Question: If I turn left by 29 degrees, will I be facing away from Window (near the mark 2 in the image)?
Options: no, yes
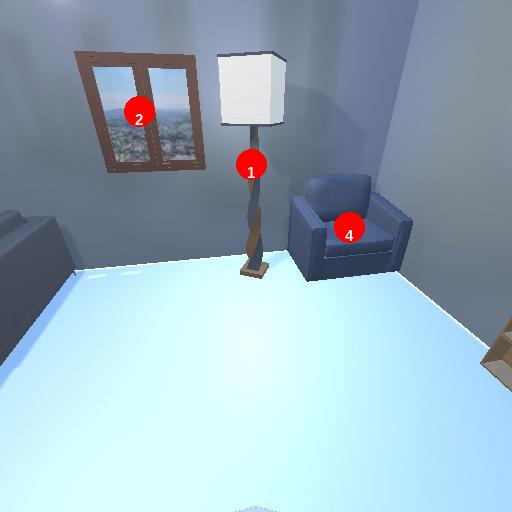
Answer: no